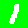
Digit: 1